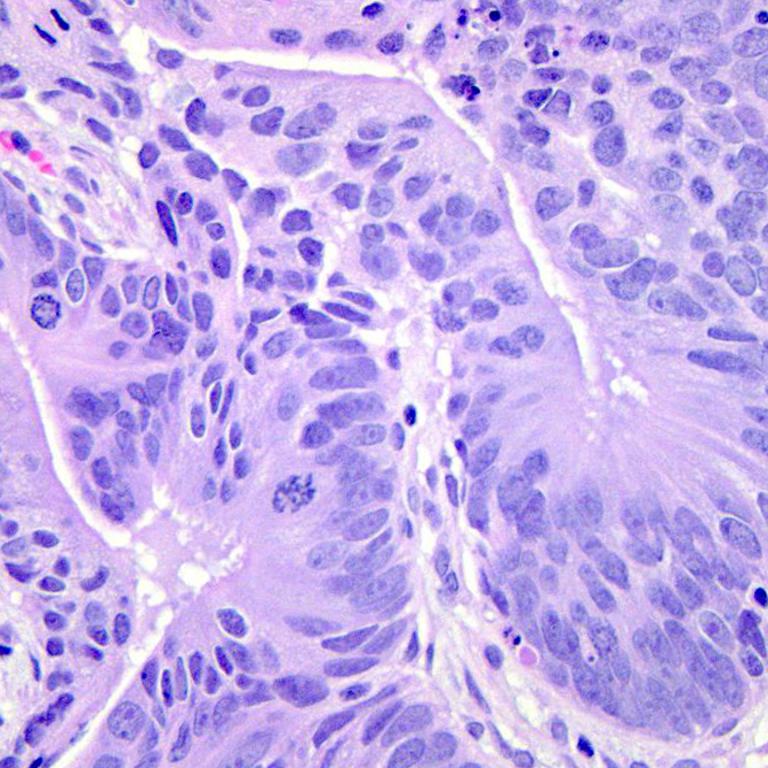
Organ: colon
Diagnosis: adenocarcinomas